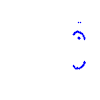
Particle: proton